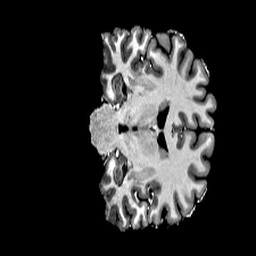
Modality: T1w
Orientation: coronal
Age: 37
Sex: male
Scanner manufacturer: siemens
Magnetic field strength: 6.98 T
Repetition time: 6 s
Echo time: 0.00302 s